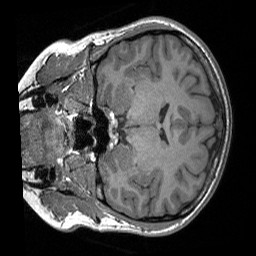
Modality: T1w
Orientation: coronal
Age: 27
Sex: female
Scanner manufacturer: siemens
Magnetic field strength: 3 T
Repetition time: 1.56 s
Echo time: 0.00207 s